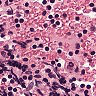
Metastatic tissue present: no